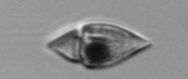
Label: Amphidinium